Question: I'm having a problem drawing a map in D3.js
The code below works fine for some json files but on the data I need to use it's returning a string of errors similar to this:
> Error: attribute d: Expected number, "....21478248741596,NaNL547.70469610...".
And displaying this image (which although pretty is not the map of England I was hoping for)

This is the code:
'''
const width = 800
const height = 800
const svg = d3.select('svg')
.append('g')
.attr('class', 'map');
const projection = d3.geoMercator()
Promise.all([
d3.json('https://raw.githubusercontent.com/joewretham/d3_map_project/main/Clinical_Commissioning_Groups__April_2019__Boundaries_EN_BUC.json')
]).then(
d => ready(null, d[0], d[1])
);
function ready(error, data) {
var fixed = data.features.map(function(feature) {
return turf.rewind(feature, {
reverse: true
});
});
const path = d3.geoPath().projection(projection);
projection.fitSize([width, height], {
"type": "FeatureCollection",
"features": fixed
})
svg.append('g')
.attr('class', 'countries')
.selectAll('path')
.data(fixed)
.enter().append('path')
.attr('d', path)
.style('fill', "teal")
.style('stroke', 'white')
.style('opacity', 0.8)
.style('stroke-width', 0.3);
};
'''
'''
<script src="https://d3js.org/d3.v5.min.js"></script>
<script src='https://npmcdn.com/@turf/turf/turf.min.js'></script>
<svg id="partitionSVG" width="800" height="800">"</svg>
'''
Does anyone know what's happening here? Because the code works with other sets of data I know it's something to do with the coordinates and I'm guessing they need to be transformed in some way but I don't know enough about geographic data to know what to do.
Thanks for any suggestions
Joe
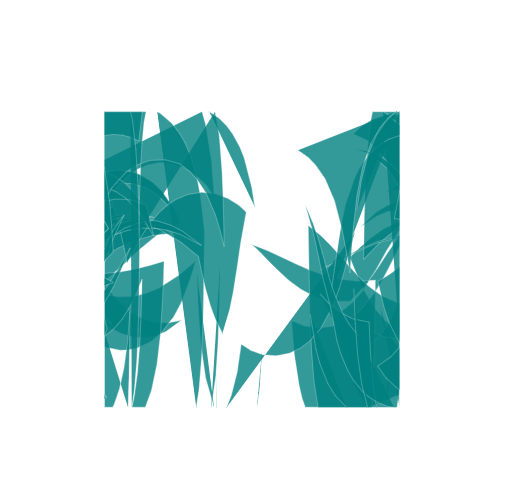
Answer: Your JSON file has some uncommon projection. Normally, coordinates are given in lat/long. However, because of many reasons, like the fact that the earth is a sphere and sphere projections are mathematically difficult, several different projections exist. The most common is WGS84 (also called 4326, by its ID), and uses lat/long format. But, it turns out several national systems exist. In your case, it is the UK national system <URL>.
Using <URL>, I was able to transform the projection from OSGB36 to WGS84, which gives the correct result:
'''
const width = 800
const height = 800
const svg = d3.select('svg')
.append('g')
.attr('class', 'map');
console.log(window);
const projection = d3.geoMercator()
Promise.all([
d3.json('https://raw.githubusercontent.com/joewretham/d3_map_project/main/Clinical_Commissioning_Groups__April_2019__Boundaries_EN_BUC.json')
]).then(
d => ready(null, d[0], d[1])
);
function ready(error, data) {
data = returnExports.toWGS84(data);
var fixed = data.features.map(function(feature) {
return turf.rewind(feature, {
reverse: true
});
});
const path = d3.geoPath().projection(projection);
projection.fitSize([width, height], {
"type": "FeatureCollection",
"features": fixed
})
svg.append('g')
.attr('class', 'countries')
.selectAll('path')
.data(fixed)
.enter().append('path')
.attr('d', path)
.style('fill', "teal")
.style('stroke', 'white')
.style('opacity', 0.8)
.style('stroke-width', 0.3);
};
'''
'''
<script src="https://d3js.org/d3.v5.min.js"></script>
<script src='https://npmcdn.com/@turf/turf/turf.min.js'></script>
<script src='https://unpkg.com/proj4@2.6.2/dist/proj4-src.js'></script>
<script src='https://unpkg.com/gbify-geojson@0.2.1/index.js'></script>
<svg id="partitionSVG" width="800" height="800">"</svg>
'''
If you have access to the generation of the file, you can change the input file once, or you can just call this function whenever necessary.